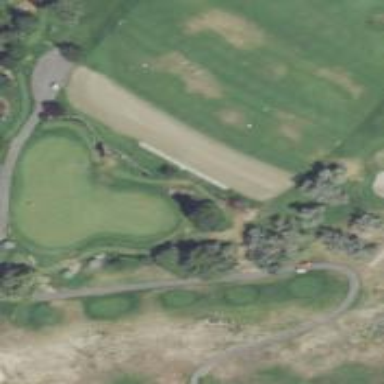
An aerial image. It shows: Golf green.